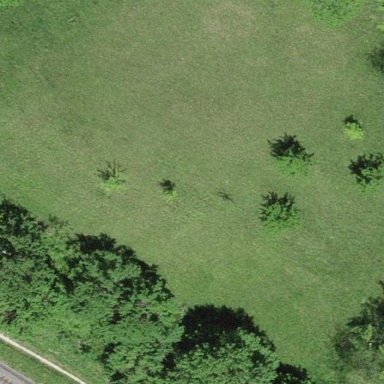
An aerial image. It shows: Beautiful meadow.